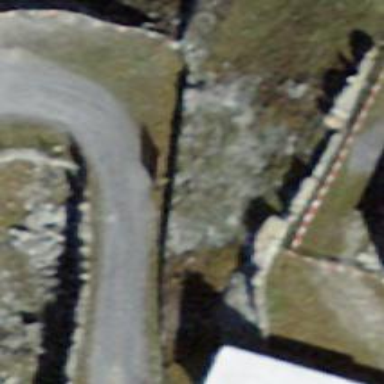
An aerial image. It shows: Gate.